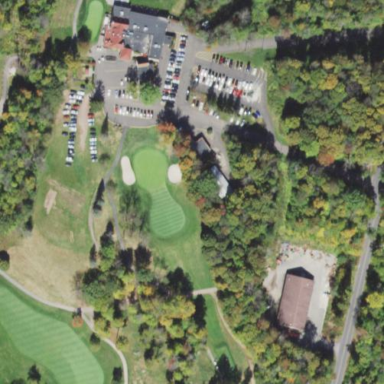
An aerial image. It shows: Blue tee at the golf course.